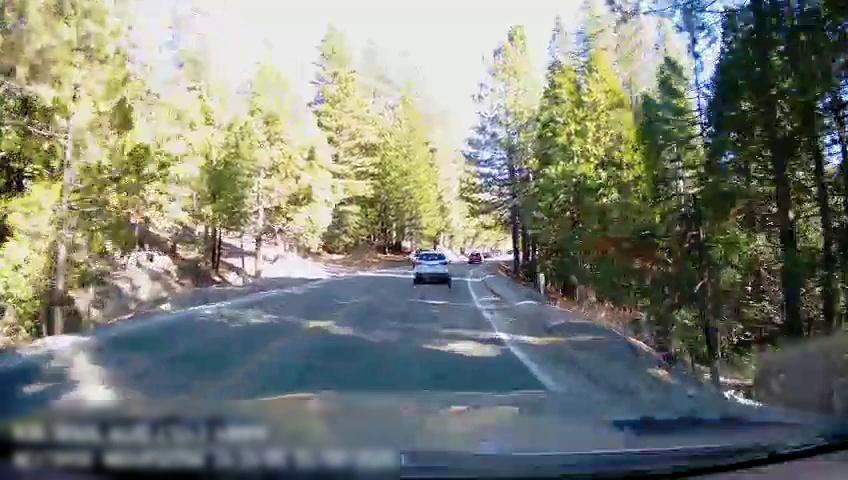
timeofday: Day
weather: Sunny
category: Drivable Space
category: Vehicles | SUV
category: Vehicles | SUV
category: Lanes | Current Lane
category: Lanes | Opposite Lane